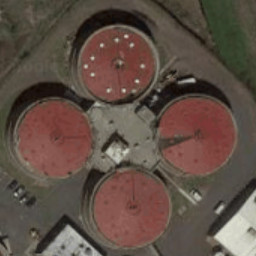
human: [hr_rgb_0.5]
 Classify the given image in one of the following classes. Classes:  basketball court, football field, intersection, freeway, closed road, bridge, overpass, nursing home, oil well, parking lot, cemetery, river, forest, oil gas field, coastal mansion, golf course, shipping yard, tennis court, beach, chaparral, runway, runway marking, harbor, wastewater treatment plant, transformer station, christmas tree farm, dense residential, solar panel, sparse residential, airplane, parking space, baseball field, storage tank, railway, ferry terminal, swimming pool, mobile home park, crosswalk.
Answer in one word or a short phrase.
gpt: storage tank